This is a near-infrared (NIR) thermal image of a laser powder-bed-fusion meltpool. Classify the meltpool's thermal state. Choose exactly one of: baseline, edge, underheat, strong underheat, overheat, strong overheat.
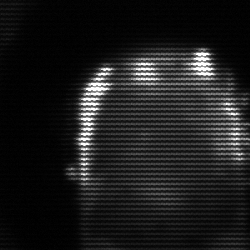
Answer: baseline